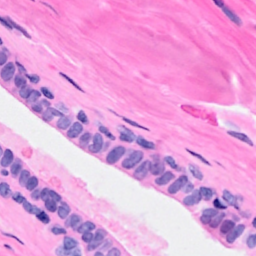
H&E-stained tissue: Breast